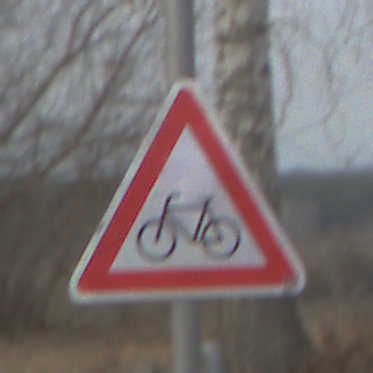
Verkehrszeichen: RadverkehrRechts
Umgebung: Outdoor, Nature
Tageszeit: MorningAfternoon
Wetter: PartlyCloudy
Licht: Natural
Jahreszeit: Autumn
Kontrast: LowContrast